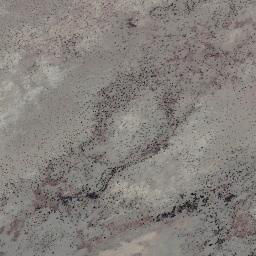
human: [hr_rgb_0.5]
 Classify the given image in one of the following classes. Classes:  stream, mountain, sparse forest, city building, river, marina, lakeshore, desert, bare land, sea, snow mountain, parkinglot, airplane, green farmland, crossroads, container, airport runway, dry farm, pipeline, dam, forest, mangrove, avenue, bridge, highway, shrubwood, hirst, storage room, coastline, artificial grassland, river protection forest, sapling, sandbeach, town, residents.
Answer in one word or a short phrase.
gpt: bare land